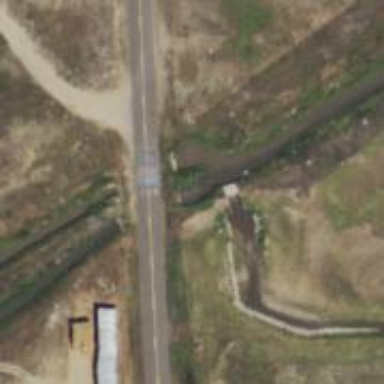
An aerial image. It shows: Culvert tunnel for irrigation canal.